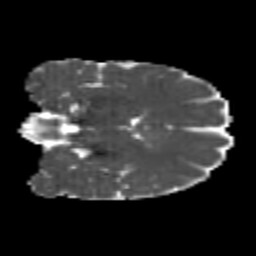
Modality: MD
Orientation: coronal
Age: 25
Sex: female
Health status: healthy
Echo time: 0.074 s